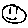
Label: smiley face